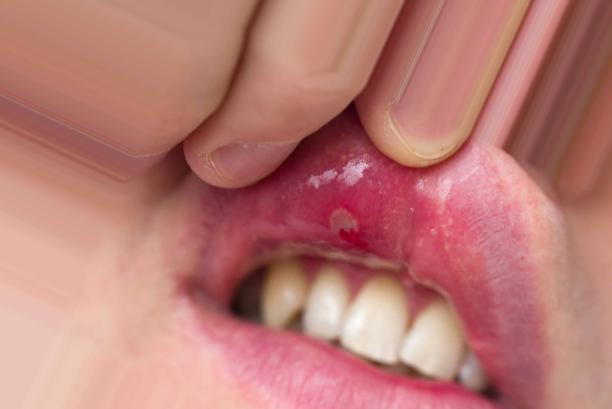
Condition: Mouth Ulcer